Question: I'm new to AndEngine and I'm trying to implement hanoi game following <URL>.
After inserting the background image to the gfx folder, and setting up all onCreateResources code and onCreateScene code, I tried to run the app, and all I can see is a triangle representing my background image, as you can see in <URL>.

Here is the my code:
'''
final int CAMERA_WIDTH = 480;
final int CAMERA_HEIGHT = 800;
public EngineOptions onCreateEngineOptions() {
myCamera = new Camera(800, 480, CAMERA_WIDTH, CAMERA_HEIGHT);
return new EngineOptions(false, ScreenOrientation.PORTRAIT_SENSOR,
new RatioResolutionPolicy(CAMERA_WIDTH, CAMERA_HEIGHT),
myCamera);
}
public ITextureRegion texture;
public void onCreateResources(
OnCreateResourcesCallback pOnCreateResourcesCallback)
throws Exception {
try {
// 1 - Set up bitmap textures
ITexture backgroundTexture = new BitmapTexture(
this.getTextureManager(), new IInputStreamOpener() {
public InputStream open() throws IOException {
return getAssets().open("gfx/background.png");
}
});
// 2 - Load bitmap textures into VRAM
backgroundTexture.load();
// 3 - Set up texture regions
this.mBackgroundTextureRegion = TextureRegionFactory
.extractFromTexture(backgroundTexture);
}
public void onCreateScene(OnCreateSceneCallback pOnCreateSceneCallback)
throws Exception {
// 1 - Create new scene
final Scene scene = new Scene();
Sprite backgroundSprite = new Sprite(0, 0, this.mBackgroundTextureRegion, getVertexBufferObjectManager());
scene.attachChild(backgroundSprite);
}
'''
Since I've tried to solve this error on my own, I've already tried:
1. setting the camera FillResolutionPolicy(), with no effect on the outcome.
2. Create the background as a BitmapTextureAtlas, BitmapTextureAtlasTextureRegionFactory.createFromAsset
3. calling mEngine.getScene().setBackground instead of attachChild
4. Recreate the Android virtual device with another API levels (tried 16, 15)
Also, there's a thread in the AndEngine forum, <URL> in which I didn't find my answer.
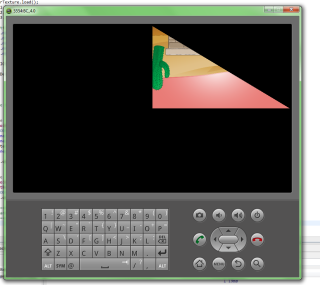
Answer: You have some mistakes in your code
1) In 'myCamera = new Camera(800, 480, CAMERA_WIDTH, CAMERA_HEIGHT);'
first and second argument is for position x and y. So you should do like
> myCamera = new Camera(0, 0, CAMERA_WIDTH, CAMERA_HEIGHT);
2) In CameraOptions use
> new EngineOptions(true, ScreenOrientation.LANDSCAPE_FIXED,
new RatioResolutionPolicy(CAMERA_WIDTH, CAMERA_HEIGHT), myCamera);
3) To load a BitmapTexture you should use 'BitmapTextureAtlasTextureRegionFactory'
for example.
'''
BitmapTextureAtlasTextureRegionFactory.setAssetBasePath("gfx/");
BitmapTextureAtlas bitmapTextureAtlas = new BitmapTextureAtlas(
getTextureManager(), width_of_image, height_of_image,
TextureOptions.BILINEAR //Or any TextureOpion you want.
);
ITextureRegion texture = BitmapTextureAtlasTextureRegionFactory
.createFromAsset( bitmapTextureAtlas, this, "file_name.png", x_position, y_position);
bitmapTextureAtlas.load();
'''